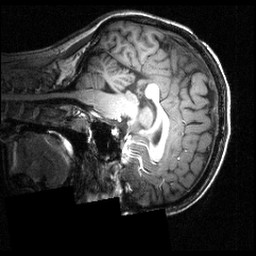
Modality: T1w
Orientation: sagittal
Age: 26
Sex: female
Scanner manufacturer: siemens
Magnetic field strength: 3.951 T
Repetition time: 1.5 s
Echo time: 0.00335 s